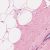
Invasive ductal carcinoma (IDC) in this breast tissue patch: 0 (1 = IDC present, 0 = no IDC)